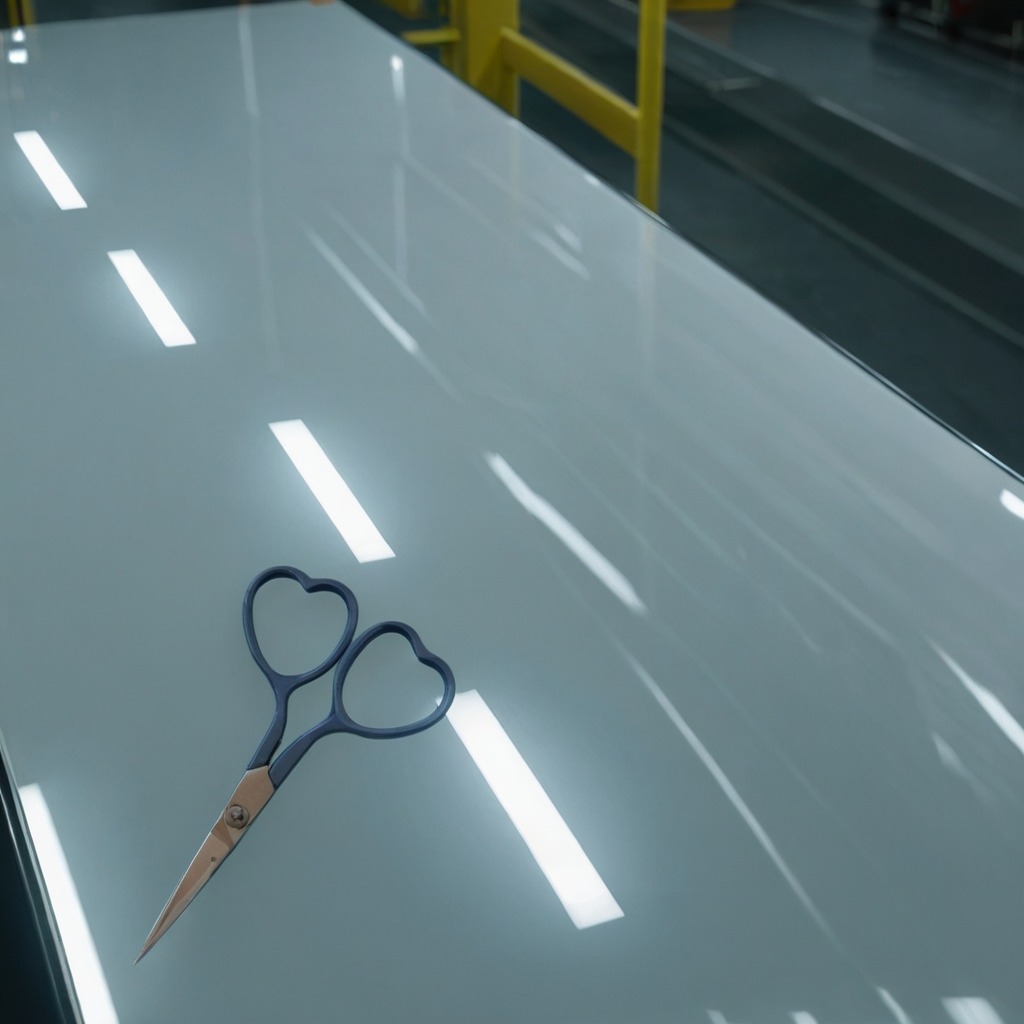
A scissor is lying on the table.